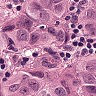
Metastatic tissue present: yes